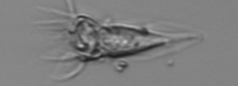
Label: Tintinnina